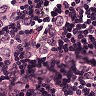
Metastatic tissue present: yes